Interaction volume radius: 10 \u00c5
Interaction volume height: 20 \u00c5
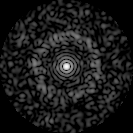
Disorder parameter: 0.8152